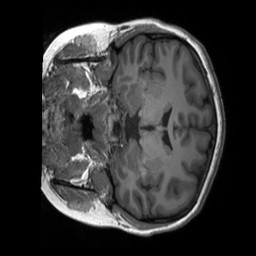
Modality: T1w
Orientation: coronal
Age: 18
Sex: female
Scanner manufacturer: siemens
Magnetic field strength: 3 T
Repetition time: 2.3 s
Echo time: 0.00232 s